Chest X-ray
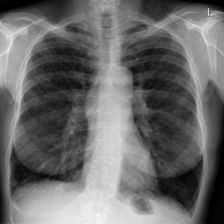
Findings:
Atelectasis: negative
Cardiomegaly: negative
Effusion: negative
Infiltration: positive
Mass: negative
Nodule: negative
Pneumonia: negative
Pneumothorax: negative
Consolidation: negative
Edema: negative
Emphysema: negative
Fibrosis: negative
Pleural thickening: negative
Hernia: negative